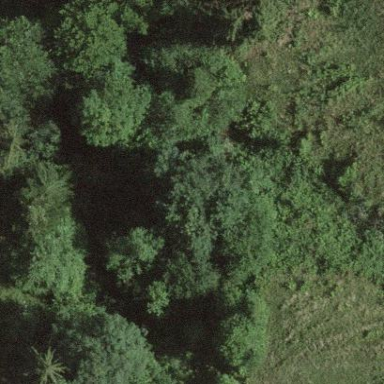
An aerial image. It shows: Forest area.